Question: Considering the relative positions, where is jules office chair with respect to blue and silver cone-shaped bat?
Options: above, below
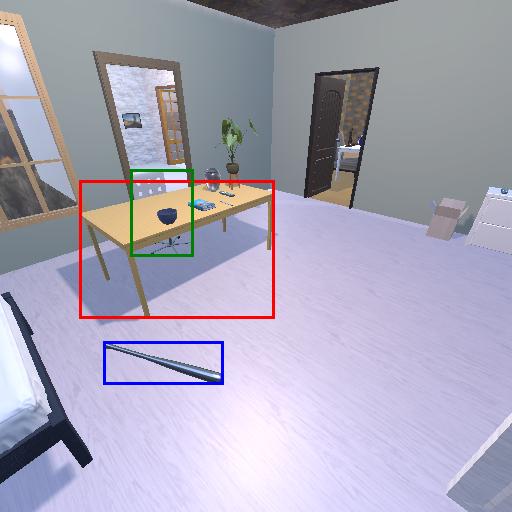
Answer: above